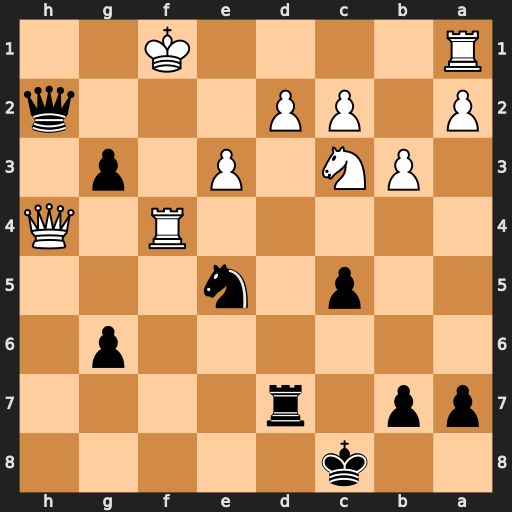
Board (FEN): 2k5/pp1r4/6p1/2p1n3/5R1Q/1PN1P1p1/P1PP3q/R4K2
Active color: b
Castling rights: -
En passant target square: -
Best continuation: g2+ Ke2 g1=Q+